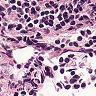
Metastatic tissue present: no